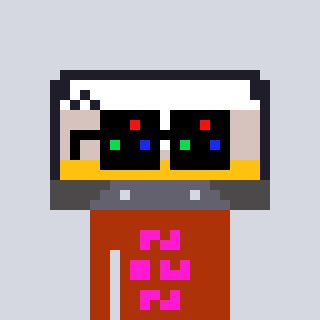
a pixel art character with square black sunglasses, a cassette tape-shaped head and a hotbrown-colored body on a cool background